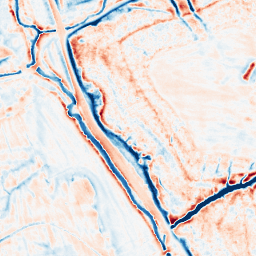
Category: edge_preserving
Decomposition family: guided
Decomposition parameters: radius: 4
eps: 0.1
Upsampling method: bilinear
Upsampling parameters: scale: 4
Upsampling scale: 4